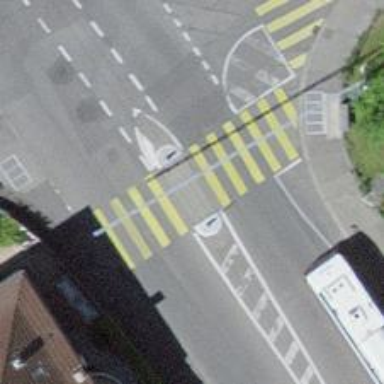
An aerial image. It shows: Uncontrolled crossing with zebra marking and island.